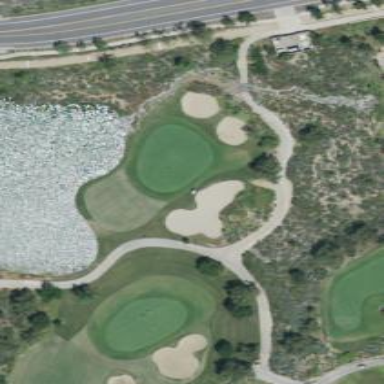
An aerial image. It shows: Path for both road and golf.